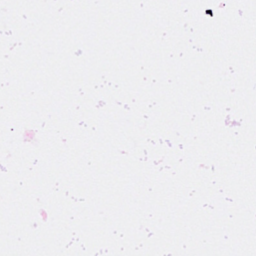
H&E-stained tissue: Breast